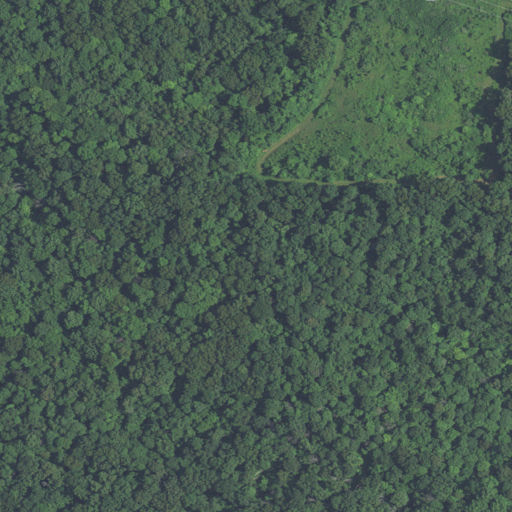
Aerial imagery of mountain in Indiana named Marion Herthel Hill containing deciduous forest and pasture